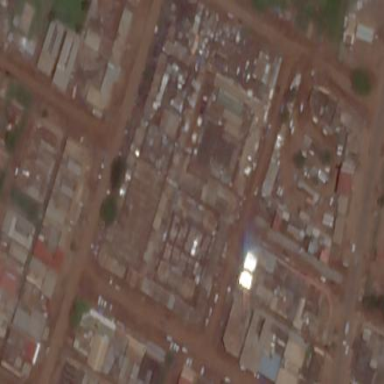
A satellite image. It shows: Commercial building serving as marketplace.